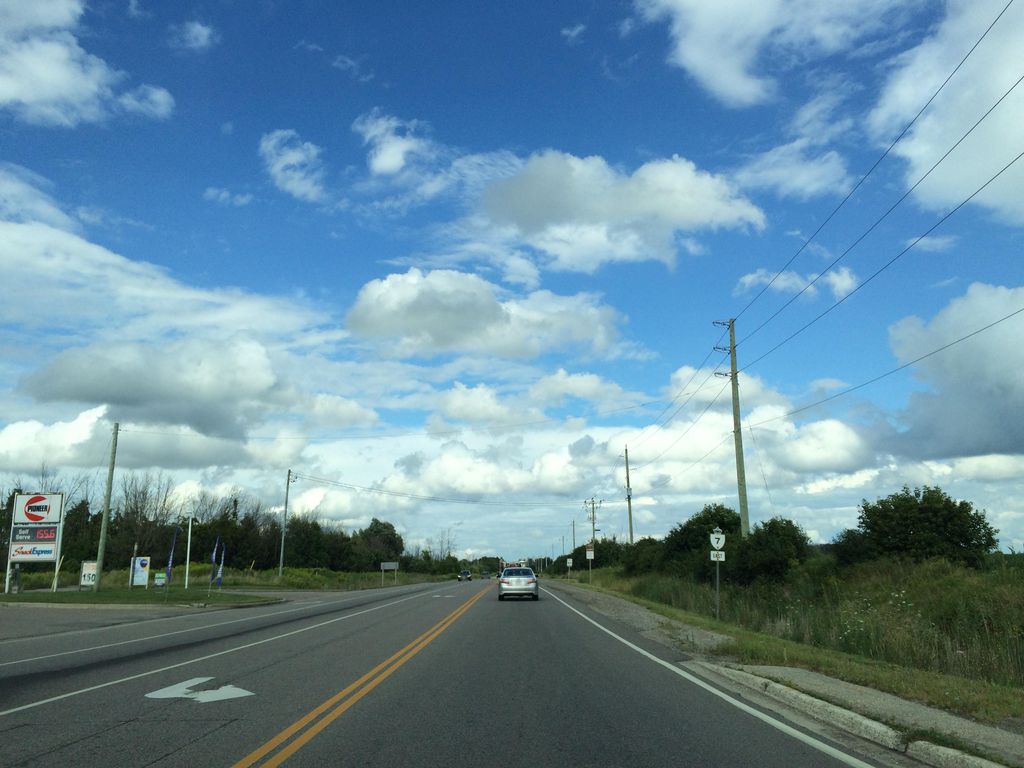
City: kitchener-waterloo